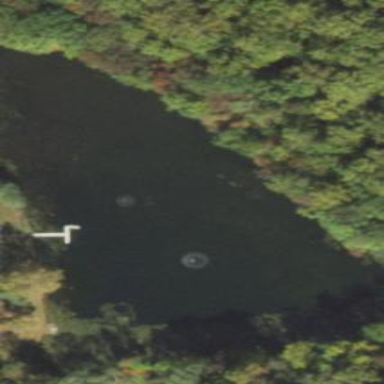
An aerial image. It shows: Pond with natural water.